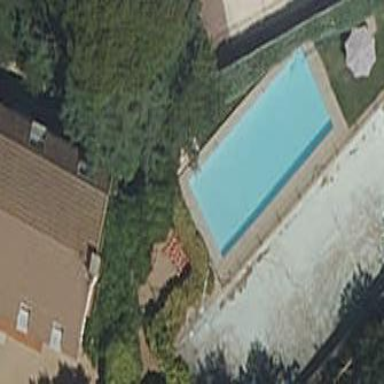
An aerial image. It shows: Swimming pool located in leisure land.